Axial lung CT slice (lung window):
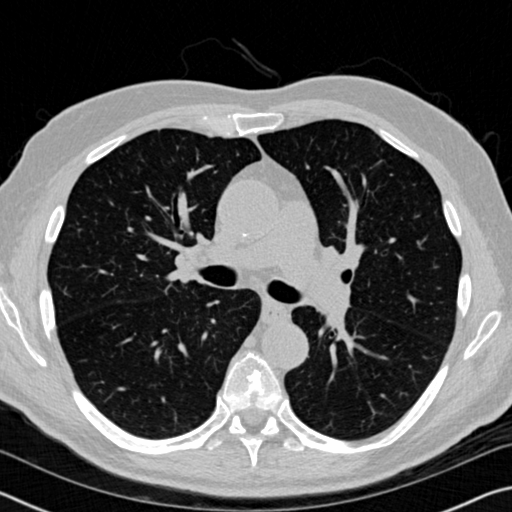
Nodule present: no